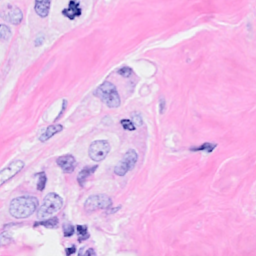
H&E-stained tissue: Breast